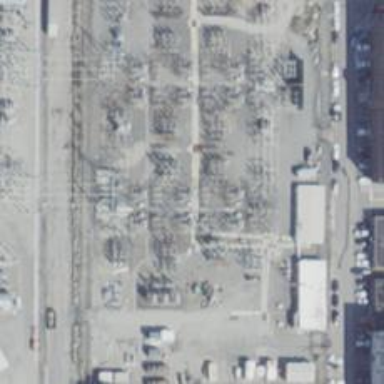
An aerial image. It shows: Switch for power supply.